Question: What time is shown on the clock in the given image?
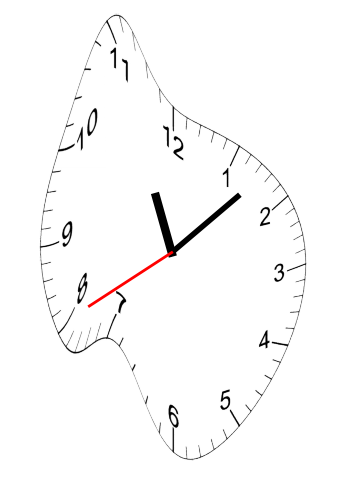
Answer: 11:07:40